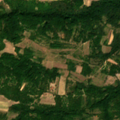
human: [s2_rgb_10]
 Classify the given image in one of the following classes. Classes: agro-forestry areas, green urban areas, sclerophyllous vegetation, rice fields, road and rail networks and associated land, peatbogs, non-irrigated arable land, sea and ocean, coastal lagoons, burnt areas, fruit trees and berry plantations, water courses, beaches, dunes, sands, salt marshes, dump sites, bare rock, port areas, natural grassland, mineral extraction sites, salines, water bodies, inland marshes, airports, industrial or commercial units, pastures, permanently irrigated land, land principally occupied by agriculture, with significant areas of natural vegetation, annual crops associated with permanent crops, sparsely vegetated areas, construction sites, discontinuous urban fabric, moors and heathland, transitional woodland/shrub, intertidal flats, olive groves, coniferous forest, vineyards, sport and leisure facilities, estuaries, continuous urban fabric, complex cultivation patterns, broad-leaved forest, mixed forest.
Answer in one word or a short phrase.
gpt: discontinuous urban fabric, land principally occupied by agriculture, with significant areas of natural vegetation, broad-leaved forest